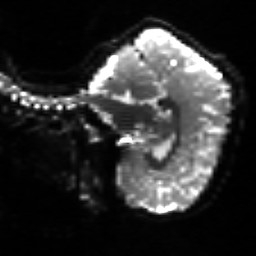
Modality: sbref
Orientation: sagittal
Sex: female
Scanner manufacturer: siemens
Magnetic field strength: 3 T
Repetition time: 5 s
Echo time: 0.071 s